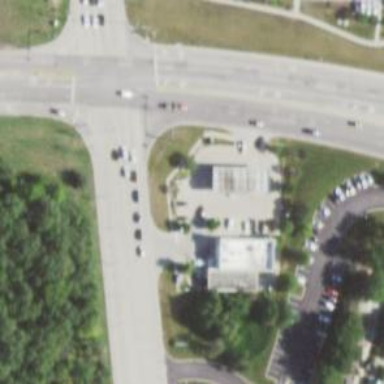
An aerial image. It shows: Convenience shop.